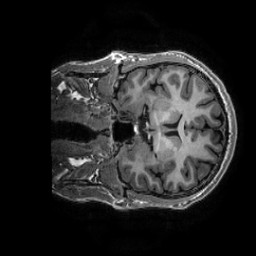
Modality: T1w
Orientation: coronal
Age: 26
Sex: male
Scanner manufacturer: ge
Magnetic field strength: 3 T
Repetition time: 0.0073 s
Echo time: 0.003 s